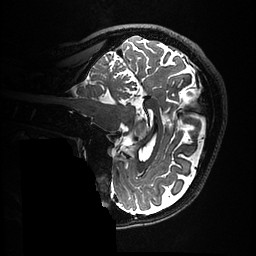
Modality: T2w
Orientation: sagittal
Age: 35
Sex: male
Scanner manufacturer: ge
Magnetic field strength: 3 T
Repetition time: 3.202 s
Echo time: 0.06596 s